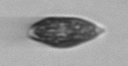
Label: Euglena